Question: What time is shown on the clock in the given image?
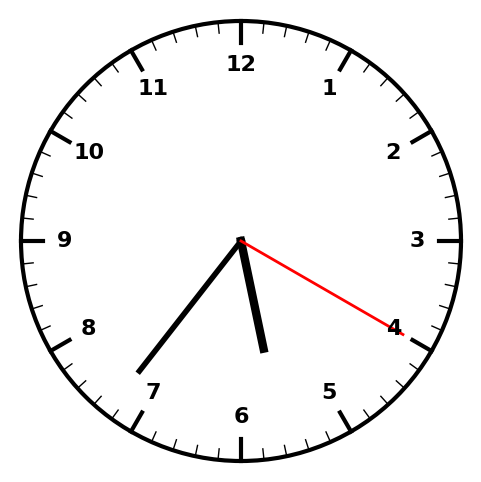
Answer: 05:36:20